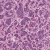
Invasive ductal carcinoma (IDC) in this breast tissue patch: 1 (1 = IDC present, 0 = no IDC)